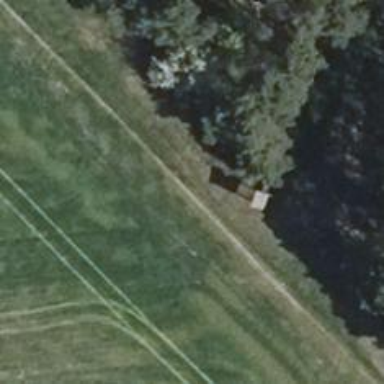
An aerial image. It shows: Hunting stand.